Question: I have two 'GroupBoxes' (groupBox1 and groupBox2) and each of which contains a set of 'RadioButtons'.
The problem is that in groupBox1, there is a default 'RadioButton' (1st 'RadioButton' in the group) been checked when running the project, meanwhile groupBox2 doesn't have a default checked 'RadioButton',
I am wondering why is that and how to set a default checked 'RadioButton' for groupBox2, and deselect the default 'RadioButton' for groupBox1.
ps. When I run the project, the 'Checked' property of the first 'RadioButton' in groupBox1 was set to 'False' though.
'''
namespace RadioButtonsTest
{
partial class RadioButtonsTestForm
{
/// <summary>
/// Required designer variable.
/// </summary>
private System.ComponentModel.IContainer components = null;
/// <summary>
/// Clean up any resources being used.
/// </summary>
/// <param name="disposing">true if managed resources should be disposed; otherwise, false.</param>
protected override void Dispose(bool disposing)
{
if (disposing && (components != null))
{
components.Dispose();
}
base.Dispose(disposing);
}
#region Windows Form Designer generated code
/// <summary>
/// Required method for Designer support - do not modify
/// the contents of this method with the code editor.
/// </summary>
private void InitializeComponent()
{
this.buttonTypeGroupBox = new System.Windows.Forms.GroupBox();
this.retryCancelButton = new System.Windows.Forms.RadioButton();
this.yesNoRadioButton = new System.Windows.Forms.RadioButton();
this.yesNoCancelRadioButton = new System.Windows.Forms.RadioButton();
this.abortRetryIgnoreRadioButton = new System.Windows.Forms.RadioButton();
this.okCancelRadioButton = new System.Windows.Forms.RadioButton();
this.okRadioButton = new System.Windows.Forms.RadioButton();
this.displayButton = new System.Windows.Forms.Button();
this.iconGroupBox = new System.Windows.Forms.GroupBox();
this.warningRadioButton = new System.Windows.Forms.RadioButton();
this.stopRadioButton = new System.Windows.Forms.RadioButton();
this.questionRadioButton = new System.Windows.Forms.RadioButton();
this.informationRadioButton = new System.Windows.Forms.RadioButton();
this.handRadioButton = new System.Windows.Forms.RadioButton();
this.exclamationRadioButton = new System.Windows.Forms.RadioButton();
this.errorRadioButton = new System.Windows.Forms.RadioButton();
this.asteriskRadioButton = new System.Windows.Forms.RadioButton();
this.displayLabel = new System.Windows.Forms.Label();
this.buttonTypeGroupBox.SuspendLayout();
this.iconGroupBox.SuspendLayout();
this.SuspendLayout();
//
// buttonTypeGroupBox
//
this.buttonTypeGroupBox.Controls.Add(this.retryCancelButton);
this.buttonTypeGroupBox.Controls.Add(this.yesNoRadioButton);
this.buttonTypeGroupBox.Controls.Add(this.yesNoCancelRadioButton);
this.buttonTypeGroupBox.Controls.Add(this.abortRetryIgnoreRadioButton);
this.buttonTypeGroupBox.Controls.Add(this.okCancelRadioButton);
this.buttonTypeGroupBox.Controls.Add(this.okRadioButton);
this.buttonTypeGroupBox.Location = new System.Drawing.Point(13, 13);
this.buttonTypeGroupBox.Name = "buttonTypeGroupBox";
this.buttonTypeGroupBox.Size = new System.Drawing.Size(120, 160);
this.buttonTypeGroupBox.TabIndex = 0;
this.buttonTypeGroupBox.TabStop = false;
this.buttonTypeGroupBox.Text = "Button Type";
//
// retryCancelButton
//
this.retryCancelButton.AutoSize = true;
this.retryCancelButton.Location = new System.Drawing.Point(7, 140);
this.retryCancelButton.Name = "retryCancelButton";
this.retryCancelButton.Size = new System.Drawing.Size(83, 17);
this.retryCancelButton.TabIndex = 5;
this.retryCancelButton.TabStop = true;
this.retryCancelButton.Text = "RetryCancel";
this.retryCancelButton.UseVisualStyleBackColor = true;
//
// yesNoRadioButton
//
this.yesNoRadioButton.AutoSize = true;
this.yesNoRadioButton.Location = new System.Drawing.Point(7, 116);
this.yesNoRadioButton.Name = "yesNoRadioButton";
this.yesNoRadioButton.Size = new System.Drawing.Size(57, 17);
this.yesNoRadioButton.TabIndex = 4;
this.yesNoRadioButton.TabStop = true;
this.yesNoRadioButton.Text = "YesNo";
this.yesNoRadioButton.UseVisualStyleBackColor = true;
//
// yesNoCancelRadioButton
//
this.yesNoCancelRadioButton.AutoSize = true;
this.yesNoCancelRadioButton.Location = new System.Drawing.Point(7, 92);
this.yesNoCancelRadioButton.Name = "yesNoCancelRadioButton";
this.yesNoCancelRadioButton.Size = new System.Drawing.Size(90, 17);
this.yesNoCancelRadioButton.TabIndex = 3;
this.yesNoCancelRadioButton.TabStop = true;
this.yesNoCancelRadioButton.Text = "YesNoCancel";
this.yesNoCancelRadioButton.UseVisualStyleBackColor = true;
//
// abortRetryIgnoreRadioButton
//
this.abortRetryIgnoreRadioButton.AutoSize = true;
this.abortRetryIgnoreRadioButton.Location = new System.Drawing.Point(7, 68);
this.abortRetryIgnoreRadioButton.Name = "abortRetryIgnoreRadioButton";
this.abortRetryIgnoreRadioButton.Size = new System.Drawing.Size(105, 17);
this.abortRetryIgnoreRadioButton.TabIndex = 2;
this.abortRetryIgnoreRadioButton.TabStop = true;
this.abortRetryIgnoreRadioButton.Text = "AbortRetryIgnore";
this.abortRetryIgnoreRadioButton.UseVisualStyleBackColor = true;
//
// okCancelRadioButton
//
this.okCancelRadioButton.AutoSize = true;
this.okCancelRadioButton.Location = new System.Drawing.Point(7, 44);
this.okCancelRadioButton.Name = "okCancelRadioButton";
this.okCancelRadioButton.Size = new System.Drawing.Size(73, 17);
this.okCancelRadioButton.TabIndex = 1;
this.okCancelRadioButton.TabStop = true;
this.okCancelRadioButton.Text = "OKCancel";
this.okCancelRadioButton.UseVisualStyleBackColor = true;
//
// okRadioButton
//
this.okRadioButton.AutoSize = true;
this.okRadioButton.Location = new System.Drawing.Point(7, 20);
this.okRadioButton.Name = "okRadioButton";
this.okRadioButton.Size = new System.Drawing.Size(40, 17);
this.okRadioButton.TabIndex = 0;
this.okRadioButton.TabStop = true;
this.okRadioButton.Text = "OK";
this.okRadioButton.UseVisualStyleBackColor = true;
//
// displayButton
//
this.displayButton.Location = new System.Drawing.Point(13, 180);
this.displayButton.Name = "displayButton";
this.displayButton.Size = new System.Drawing.Size(120, 40);
this.displayButton.TabIndex = 1;
this.displayButton.Text = "Display";
this.displayButton.UseVisualStyleBackColor = true;
this.displayButton.Click += new System.EventHandler(this.displayButton_Click);
//
// iconGroupBox
//
this.iconGroupBox.Controls.Add(this.warningRadioButton);
this.iconGroupBox.Controls.Add(this.stopRadioButton);
this.iconGroupBox.Controls.Add(this.questionRadioButton);
this.iconGroupBox.Controls.Add(this.informationRadioButton);
this.iconGroupBox.Controls.Add(this.handRadioButton);
this.iconGroupBox.Controls.Add(this.exclamationRadioButton);
this.iconGroupBox.Controls.Add(this.errorRadioButton);
this.iconGroupBox.Controls.Add(this.asteriskRadioButton);
this.iconGroupBox.Location = new System.Drawing.Point(140, 13);
this.iconGroupBox.Name = "iconGroupBox";
this.iconGroupBox.Size = new System.Drawing.Size(120, 207);
this.iconGroupBox.TabIndex = 2;
this.iconGroupBox.TabStop = false;
this.iconGroupBox.Text = "Icon";
//
// warningRadioButton
//
this.warningRadioButton.AutoSize = true;
this.warningRadioButton.Location = new System.Drawing.Point(7, 188);
this.warningRadioButton.Name = "warningRadioButton";
this.warningRadioButton.Size = new System.Drawing.Size(65, 17);
this.warningRadioButton.TabIndex = 7;
this.warningRadioButton.TabStop = true;
this.warningRadioButton.Text = "Warning";
this.warningRadioButton.UseVisualStyleBackColor = true;
//
// stopRadioButton
//
this.stopRadioButton.AutoSize = true;
this.stopRadioButton.Location = new System.Drawing.Point(7, 164);
this.stopRadioButton.Name = "stopRadioButton";
this.stopRadioButton.Size = new System.Drawing.Size(47, 17);
this.stopRadioButton.TabIndex = 6;
this.stopRadioButton.TabStop = true;
this.stopRadioButton.Text = "Stop";
this.stopRadioButton.UseVisualStyleBackColor = true;
//
// questionRadioButton
//
this.questionRadioButton.AutoSize = true;
this.questionRadioButton.Location = new System.Drawing.Point(7, 140);
this.questionRadioButton.Name = "questionRadioButton";
this.questionRadioButton.Size = new System.Drawing.Size(67, 17);
this.questionRadioButton.TabIndex = 5;
this.questionRadioButton.TabStop = true;
this.questionRadioButton.Text = "Question";
this.questionRadioButton.UseVisualStyleBackColor = true;
//
// informationRadioButton
//
this.informationRadioButton.AutoSize = true;
this.informationRadioButton.Location = new System.Drawing.Point(7, 116);
this.informationRadioButton.Name = "informationRadioButton";
this.informationRadioButton.Size = new System.Drawing.Size(77, 17);
this.informationRadioButton.TabIndex = 4;
this.informationRadioButton.TabStop = true;
this.informationRadioButton.Text = "Information";
this.informationRadioButton.UseVisualStyleBackColor = true;
//
// handRadioButton
//
this.handRadioButton.AutoSize = true;
this.handRadioButton.Location = new System.Drawing.Point(7, 92);
this.handRadioButton.Name = "handRadioButton";
this.handRadioButton.Size = new System.Drawing.Size(51, 17);
this.handRadioButton.TabIndex = 3;
this.handRadioButton.TabStop = true;
this.handRadioButton.Text = "Hand";
this.handRadioButton.UseVisualStyleBackColor = true;
//
// exclamationRadioButton
//
this.exclamationRadioButton.AutoSize = true;
this.exclamationRadioButton.Location = new System.Drawing.Point(7, 68);
this.exclamationRadioButton.Name = "exclamationRadioButton";
this.exclamationRadioButton.Size = new System.Drawing.Size(82, 17);
this.exclamationRadioButton.TabIndex = 2;
this.exclamationRadioButton.TabStop = true;
this.exclamationRadioButton.Text = "Exclamation";
this.exclamationRadioButton.UseVisualStyleBackColor = true;
//
// errorRadioButton
//
this.errorRadioButton.AutoSize = true;
this.errorRadioButton.Location = new System.Drawing.Point(7, 44);
this.errorRadioButton.Name = "errorRadioButton";
this.errorRadioButton.Size = new System.Drawing.Size(47, 17);
this.errorRadioButton.TabIndex = 1;
this.errorRadioButton.TabStop = true;
this.errorRadioButton.Text = "Error";
this.errorRadioButton.UseVisualStyleBackColor = true;
//
// asteriskRadioButton
//
this.asteriskRadioButton.AutoSize = true;
this.asteriskRadioButton.Location = new System.Drawing.Point(7, 20);
this.asteriskRadioButton.Name = "asteriskRadioButton";
this.asteriskRadioButton.Size = new System.Drawing.Size(62, 17);
this.asteriskRadioButton.TabIndex = 0;
this.asteriskRadioButton.TabStop = true;
this.asteriskRadioButton.Text = "Asterisk";
this.asteriskRadioButton.UseVisualStyleBackColor = true;
//
// displayLabel
//
this.displayLabel.BorderStyle = System.Windows.Forms.BorderStyle.Fixed3D;
this.displayLabel.Location = new System.Drawing.Point(13, 227);
this.displayLabel.Name = "displayLabel";
this.displayLabel.Size = new System.Drawing.Size(247, 15);
this.displayLabel.TabIndex = 3;
//
// RadioButtonsTestForm
//
this.AutoScaleDimensions = new System.Drawing.SizeF(6F, 13F);
this.AutoScaleMode = System.Windows.Forms.AutoScaleMode.Font;
this.ClientSize = new System.Drawing.Size(284, 262);
this.Controls.Add(this.displayLabel);
this.Controls.Add(this.iconGroupBox);
this.Controls.Add(this.displayButton);
this.Controls.Add(this.buttonTypeGroupBox);
this.Name = "RadioButtonsTestForm";
this.Text = "Demonstrating RadioButtons";
this.buttonTypeGroupBox.ResumeLayout(false);
this.buttonTypeGroupBox.PerformLayout();
this.iconGroupBox.ResumeLayout(false);
this.iconGroupBox.PerformLayout();
this.ResumeLayout(false);
}
#endregion
private System.Windows.Forms.GroupBox buttonTypeGroupBox;
private System.Windows.Forms.RadioButton retryCancelButton;
private System.Windows.Forms.RadioButton yesNoRadioButton;
private System.Windows.Forms.RadioButton yesNoCancelRadioButton;
private System.Windows.Forms.RadioButton abortRetryIgnoreRadioButton;
private System.Windows.Forms.RadioButton okCancelRadioButton;
private System.Windows.Forms.RadioButton okRadioButton;
private System.Windows.Forms.Button displayButton;
private System.Windows.Forms.GroupBox iconGroupBox;
private System.Windows.Forms.RadioButton warningRadioButton;
private System.Windows.Forms.RadioButton stopRadioButton;
private System.Windows.Forms.RadioButton questionRadioButton;
private System.Windows.Forms.RadioButton informationRadioButton;
private System.Windows.Forms.RadioButton handRadioButton;
private System.Windows.Forms.RadioButton exclamationRadioButton;
private System.Windows.Forms.RadioButton errorRadioButton;
private System.Windows.Forms.RadioButton asteriskRadioButton;
private System.Windows.Forms.Label displayLabel;
}
}
'''

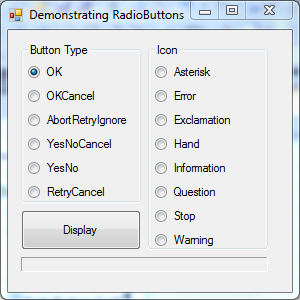
Answer: Just select the RadioButtons in the form designer and set the 'checked' property to true for the elements you want to be checked by default.